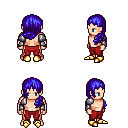
a pixel art fantasy rpg character, male body template, human, light skin, steel arm armor, red pants, blue left-swept hairstyle, gold boots, four views (front, back, left, right), 2x2 character sprite sheet, small pixel art, hard edges, no anti-aliasing